Field crop: tomato
Growth stage: 2
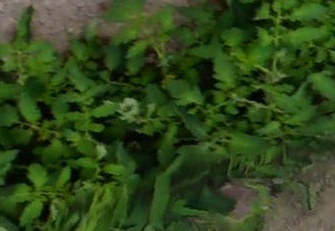
Species: tomato